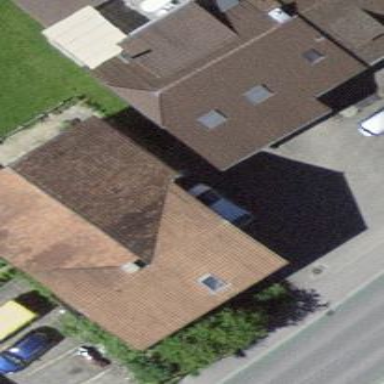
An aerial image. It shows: Residential building.